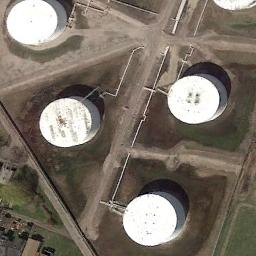
Label: storage tanks